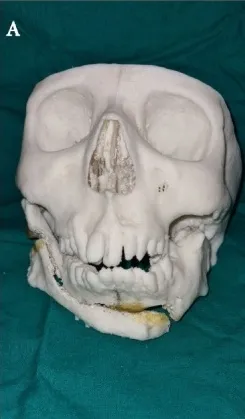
Intra-Operative Images. . A: STL Model pre-orthomorphic surgery.
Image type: radiology (ct)